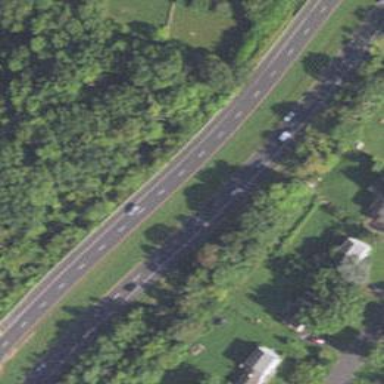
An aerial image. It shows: This image shows trunk highway that functions as expressway.